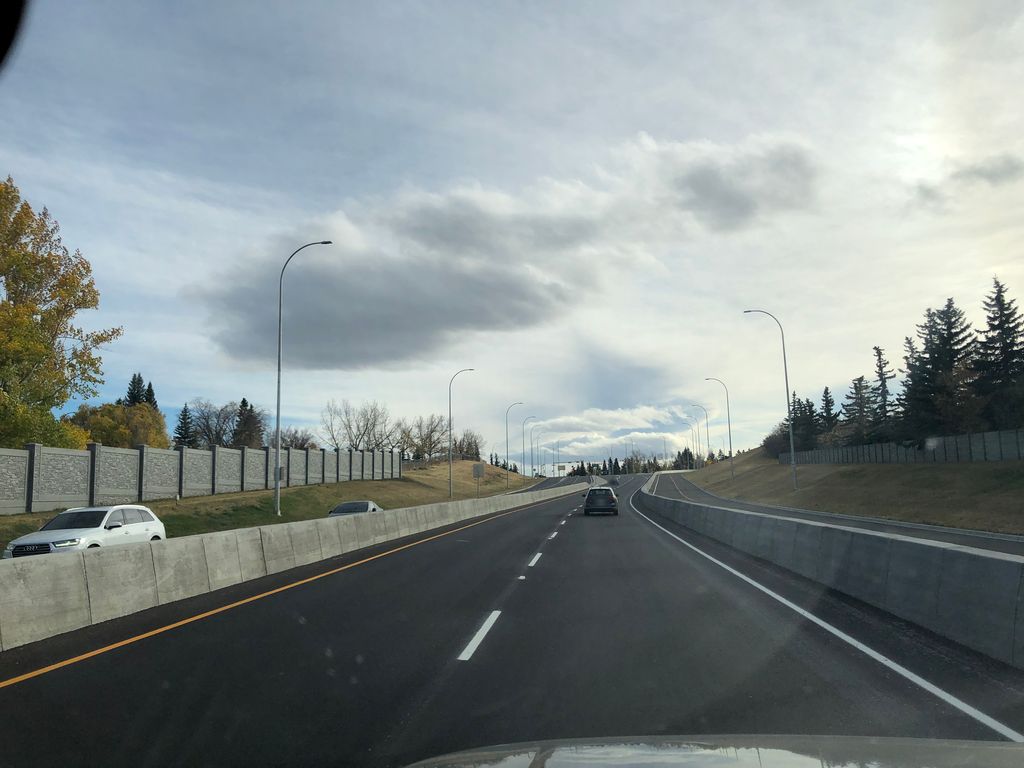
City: calgary